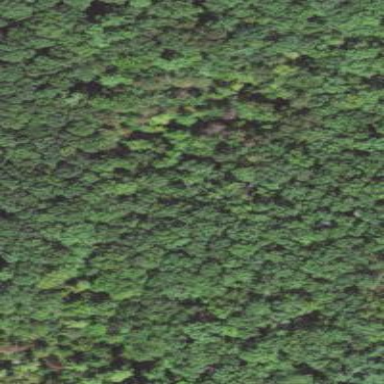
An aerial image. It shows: Woodland consisting mainly of needle-leaved trees.